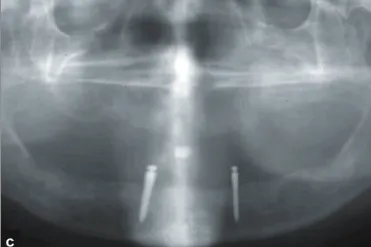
Post-operative photographs and radiograph.
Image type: radiology (x_ray)